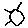
Label: sun